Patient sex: M
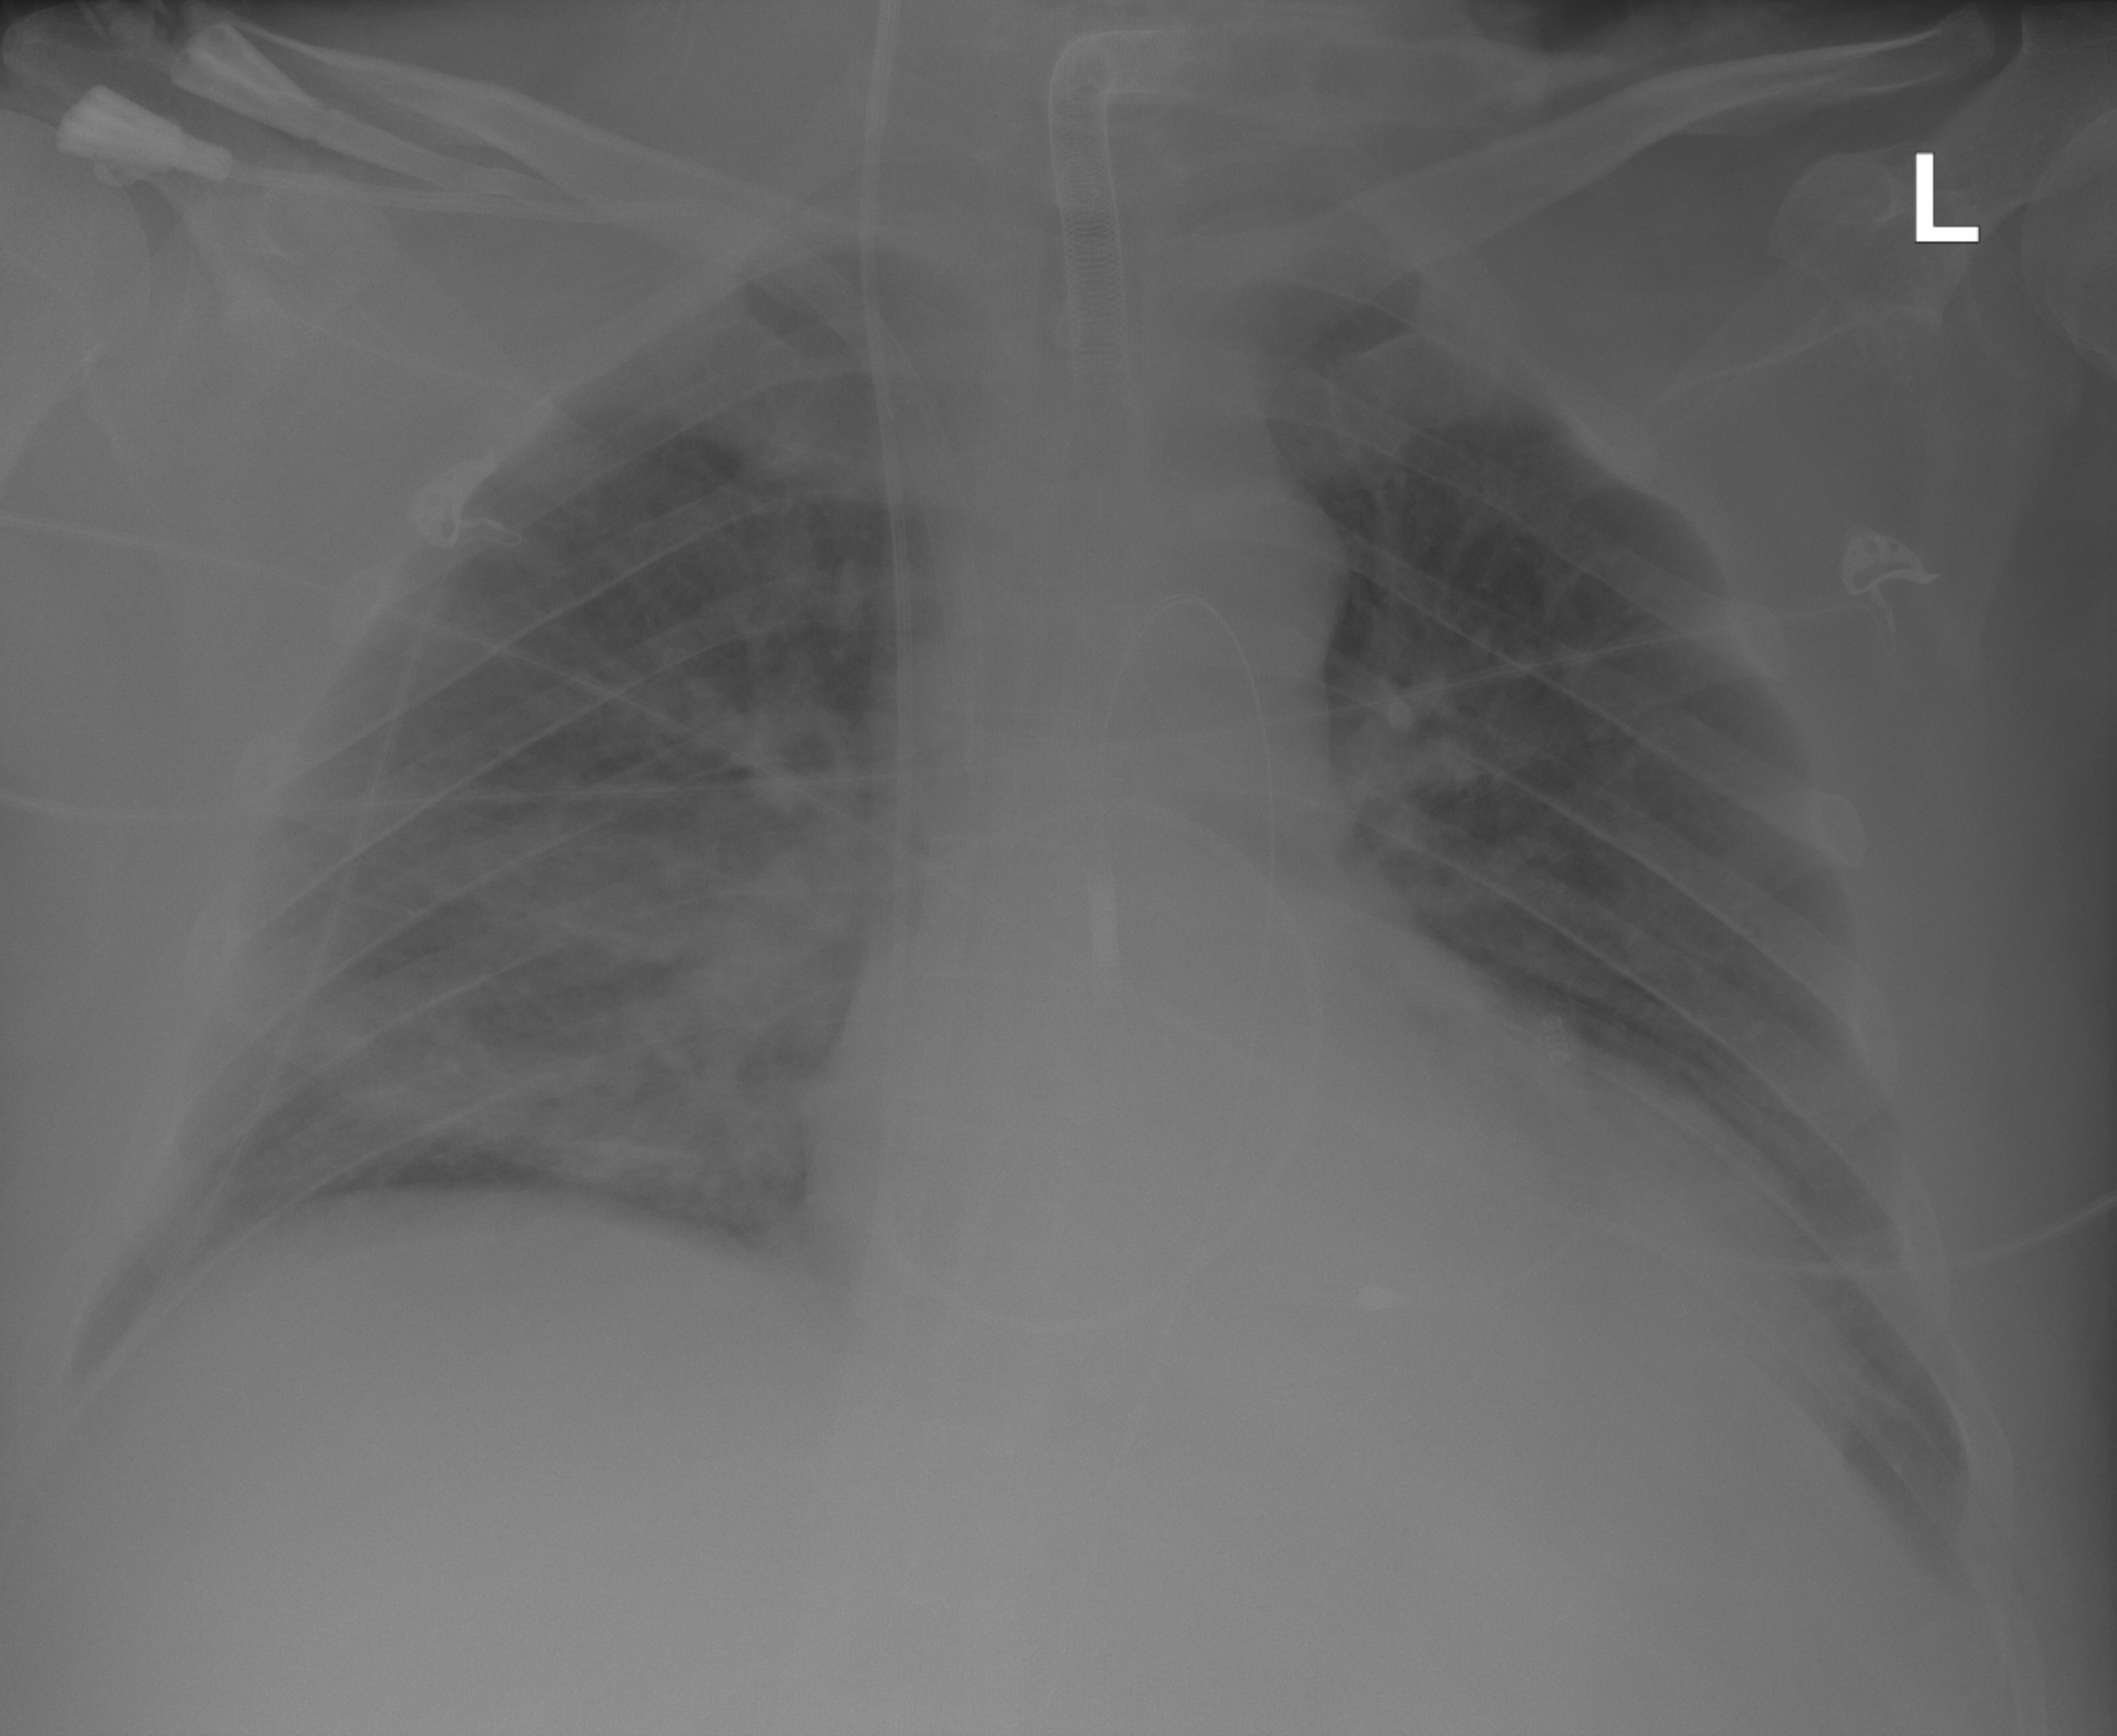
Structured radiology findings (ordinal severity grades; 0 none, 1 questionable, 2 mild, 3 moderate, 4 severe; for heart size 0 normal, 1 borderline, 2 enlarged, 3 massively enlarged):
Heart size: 2
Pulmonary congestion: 2
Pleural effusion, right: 0
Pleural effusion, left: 0
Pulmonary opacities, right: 2
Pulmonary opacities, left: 0
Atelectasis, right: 2
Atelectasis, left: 2